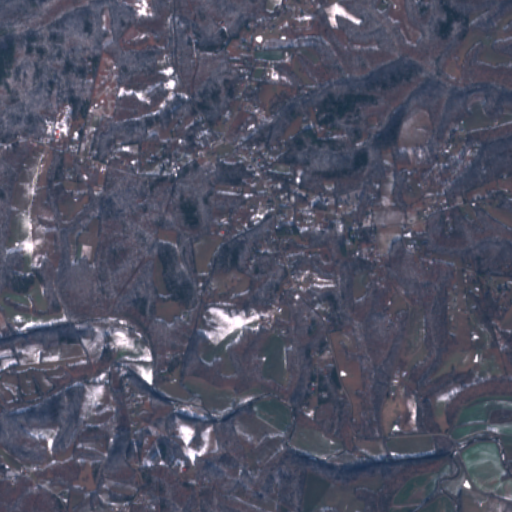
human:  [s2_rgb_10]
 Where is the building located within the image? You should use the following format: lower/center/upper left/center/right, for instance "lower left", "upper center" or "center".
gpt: The building is located in the upper right of the image.
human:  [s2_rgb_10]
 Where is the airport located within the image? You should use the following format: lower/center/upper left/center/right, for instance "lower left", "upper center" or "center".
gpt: There is no airport in the image.